Question: I'm about to start a project at my school - We just wan't to clear out which way would be the best way to go. I will try to describe the solution we want to achieve.
The project is about appending files into one, so we decided that we would like the user to select what things should be in the file by using checkboxes to select it.
We need to make multiple selection fields with checkboxes like this:
'''
<p>Please make selection for which newspapers you would like to subscribe to: </p>
<form>
<!-- This is the input fields which should be linked to separate files -->
<input type="checkbox" name="NewYorkTimes" value="NewYorkTimes">New York Times
<input type="checkbox" name="TheSun" value="TheSun">The Sun
<input type="checkbox" name="TheWallStreetJournal" value="TheWallStreetJournal">The Wall Street Journal
</form>
'''
Then from what the users select this should all be combined in to one file combining them as a list and with all the info from the separate files:
File: subscriptions_29102014_1119.txt
'''
UserID: #1337
IP Address: 10.10.13.37
Subscriptions made on 29/10/2014
New York Times
29/10/2014 - 13:37
Obama will be ready to leave the throne when time comes.
The Sun
29/10/2014 - 13:38
The Beatles are back in London
The Wall Street Journal
29/10/2014 - 13:39
Twitter looses again
'''
This was just an example to maybe describe to it to you.
I am not sure if you're getting my point, so to describe it again :
Lets say that in my webroot folder i got 10 different files all containing different info or settings, whatever, they definitely doesn't look the same. From the users selections in the checkboxes,the selected files should be combined into one file.
You could actually say it would work the same way as the costumize function for Twitter Bootstrap 3 at <URL> - Where it then compile it in to one file.

I hope this clarifies it and you could come up with a suggestion on how to do something like this. I know a little PHP and would prefer it to be in PHP myself. What is your suggestion?
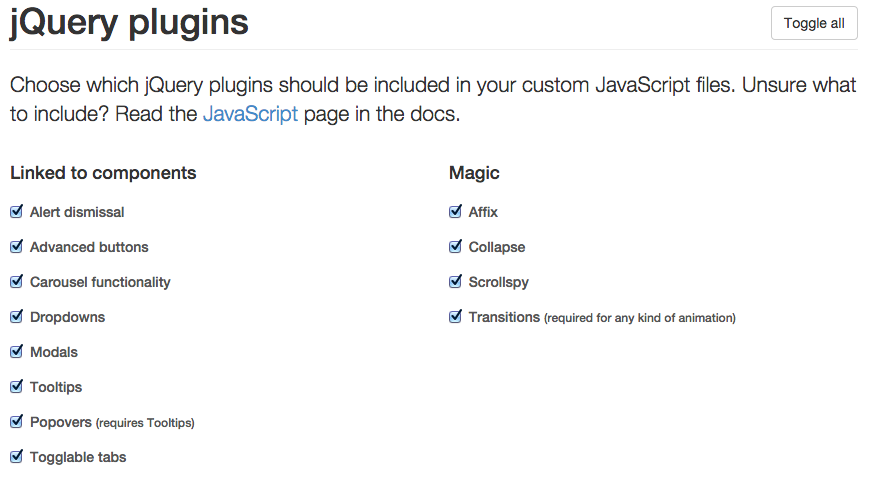
Answer: i think something like that should help you
'''
<?php
if (!empty($_POST['files'])) {
$content = "";
foreach ($_POST['files'] as $file) {
if (file_exists($file.".txt")) {
$content .= file_get_contents($file.".txt");
}
}
$filename = 'test-download.txt';
header("Cache-Control: public");
header("Content-Description: File Transfer");
header("Content-Disposition: attachment; filename=$filename");
header("Content-Type: application/octet-stream; ");
header("Content-Transfer-Encoding: binary");
echo $content;
}else{
?>
<!DOCTYPE HTML>
<html>
<head>
<title>TEST</title>
</head>
<body>
<form method="post">
<!-- This is the input fields which should be linked to separate files -->
<input type="checkbox" name="files[]" value="NewYorkTimes">New York Times
<input type="checkbox" name="files[]" value="TheSun">The Sun
<input type="checkbox" name="files[]" value="TheWallStreetJournal">The Wall Street Journal
<input type="submit">
</form>
</body>
</html>
<?php
}
?>
'''
it check for files selected in the checkbox list and combine their contents into one downloadable file